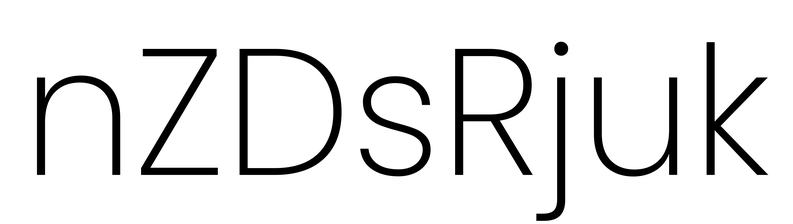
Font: Poppins-ExtraLight